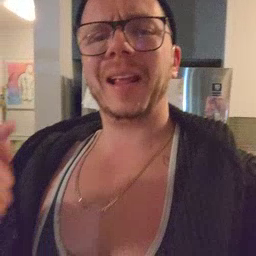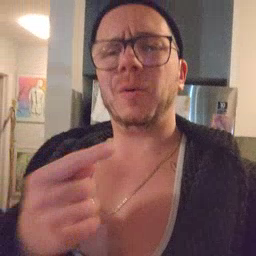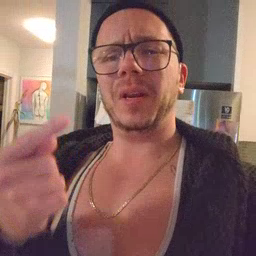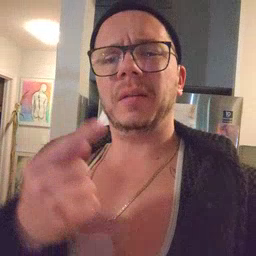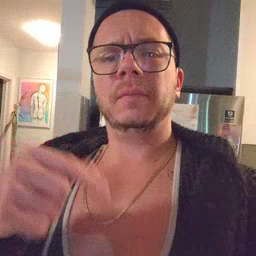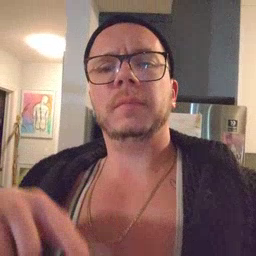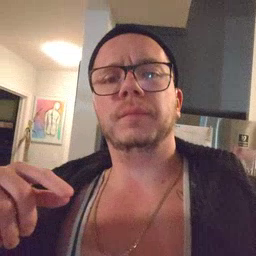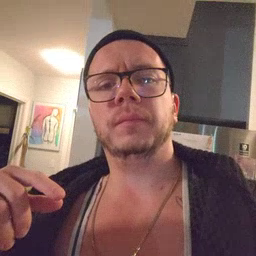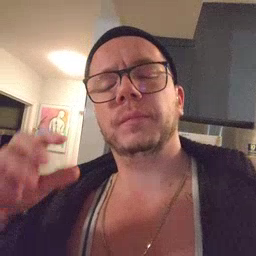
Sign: owie